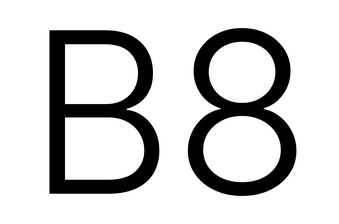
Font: Inter_Light